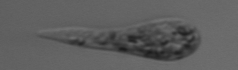
Label: Amoeba